Question: In 'RStudio', I imported a file with a series of geocoordinates. It looks like this:

When I apply a 'str' function on the lat field like this
'''
> str(GeoCodeCrashSite$V4)
'''
I am getting this.
'''
num [1:2075] 35.8 35.8 35.1 35.8 35.8 ...
'''
Is there a way to keep the level of precision?
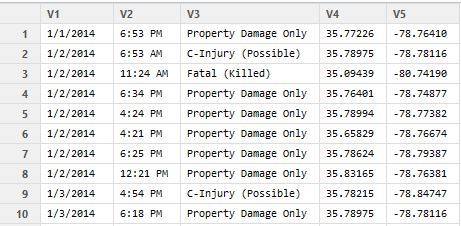
Answer: This doesn't really have to do with geocoding. 'str' doesn't modify the data at all. If you want to view more digits when str is printing to the console you can specify that in the digits.d parameter
'''
> testdat <- data.frame(x = c(1.<PHONE>, 32.34234234))
> testdat
x
1 1.123423
2 32.342342
> str(testdat)
'data.frame': 2 obs. of 1 variable:
$ x: num 1.12 32.34
> str(testdat, digits.d = 10)
'data.frame': 2 obs. of 1 variable:
$ x: num 1.<PHONE> 32.34234234
'''